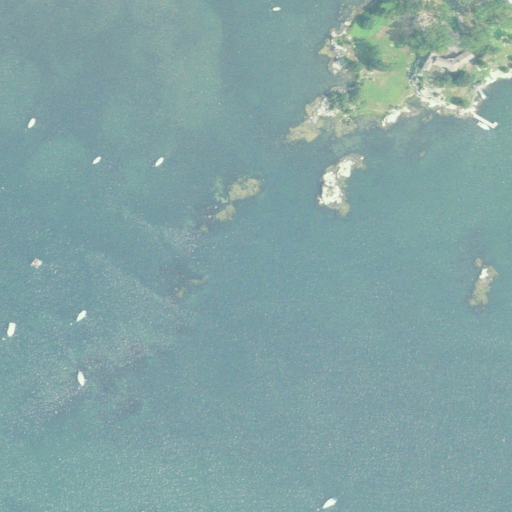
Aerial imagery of island in Connecticut named Seal Rocks containing open water, herbaceous wetlands, mixed forest, open development, grassland, and barren land